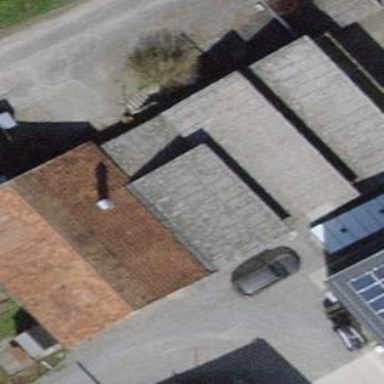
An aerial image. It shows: Industrial building.